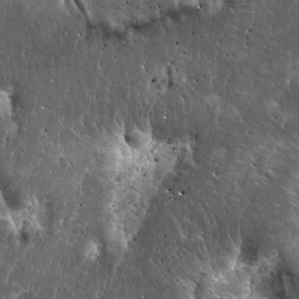
Label: non_frost